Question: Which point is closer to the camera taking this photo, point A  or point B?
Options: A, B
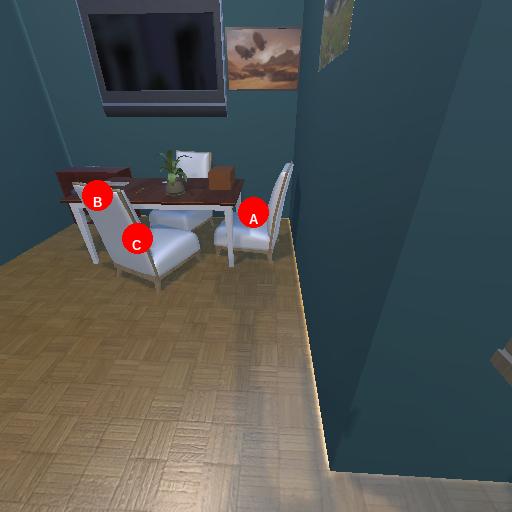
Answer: A